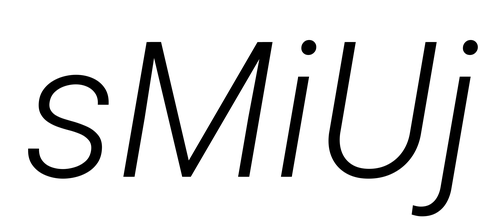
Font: Roboto-Italic_Light_Italic